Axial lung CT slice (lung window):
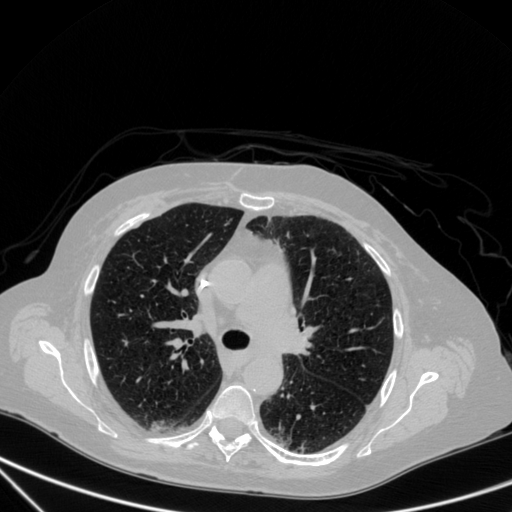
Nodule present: no